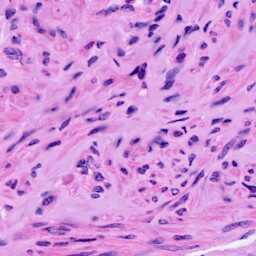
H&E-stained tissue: Ovarian